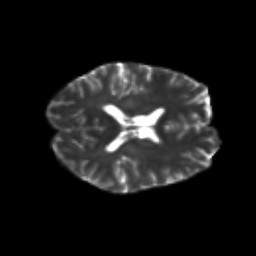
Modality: T2w
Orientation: axial
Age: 19
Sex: female
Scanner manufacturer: siemens
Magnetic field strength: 3 T
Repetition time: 3.5 s
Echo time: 0.113 s